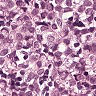
Metastatic tissue present: yes